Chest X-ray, AP view. Patient: 17 years old, sex M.
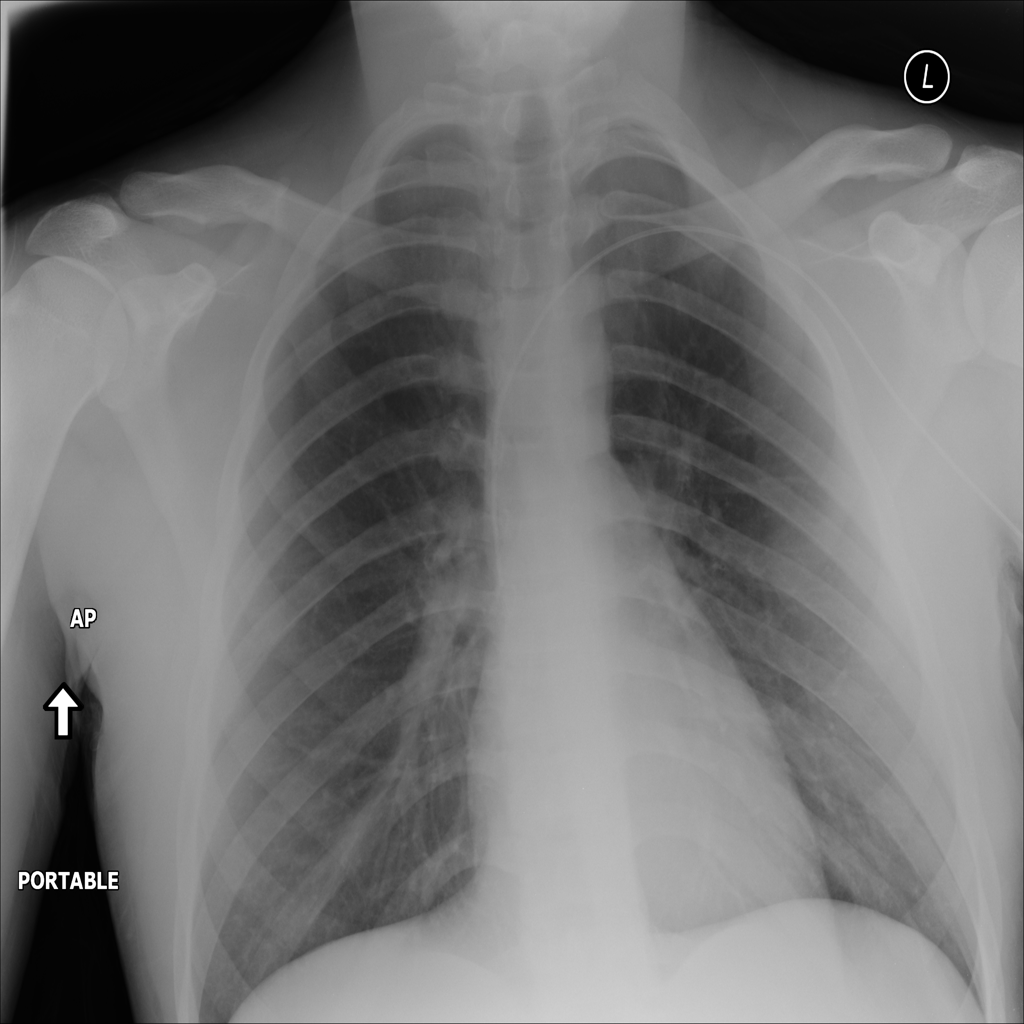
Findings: No Finding